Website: home-depot
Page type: order-tracking
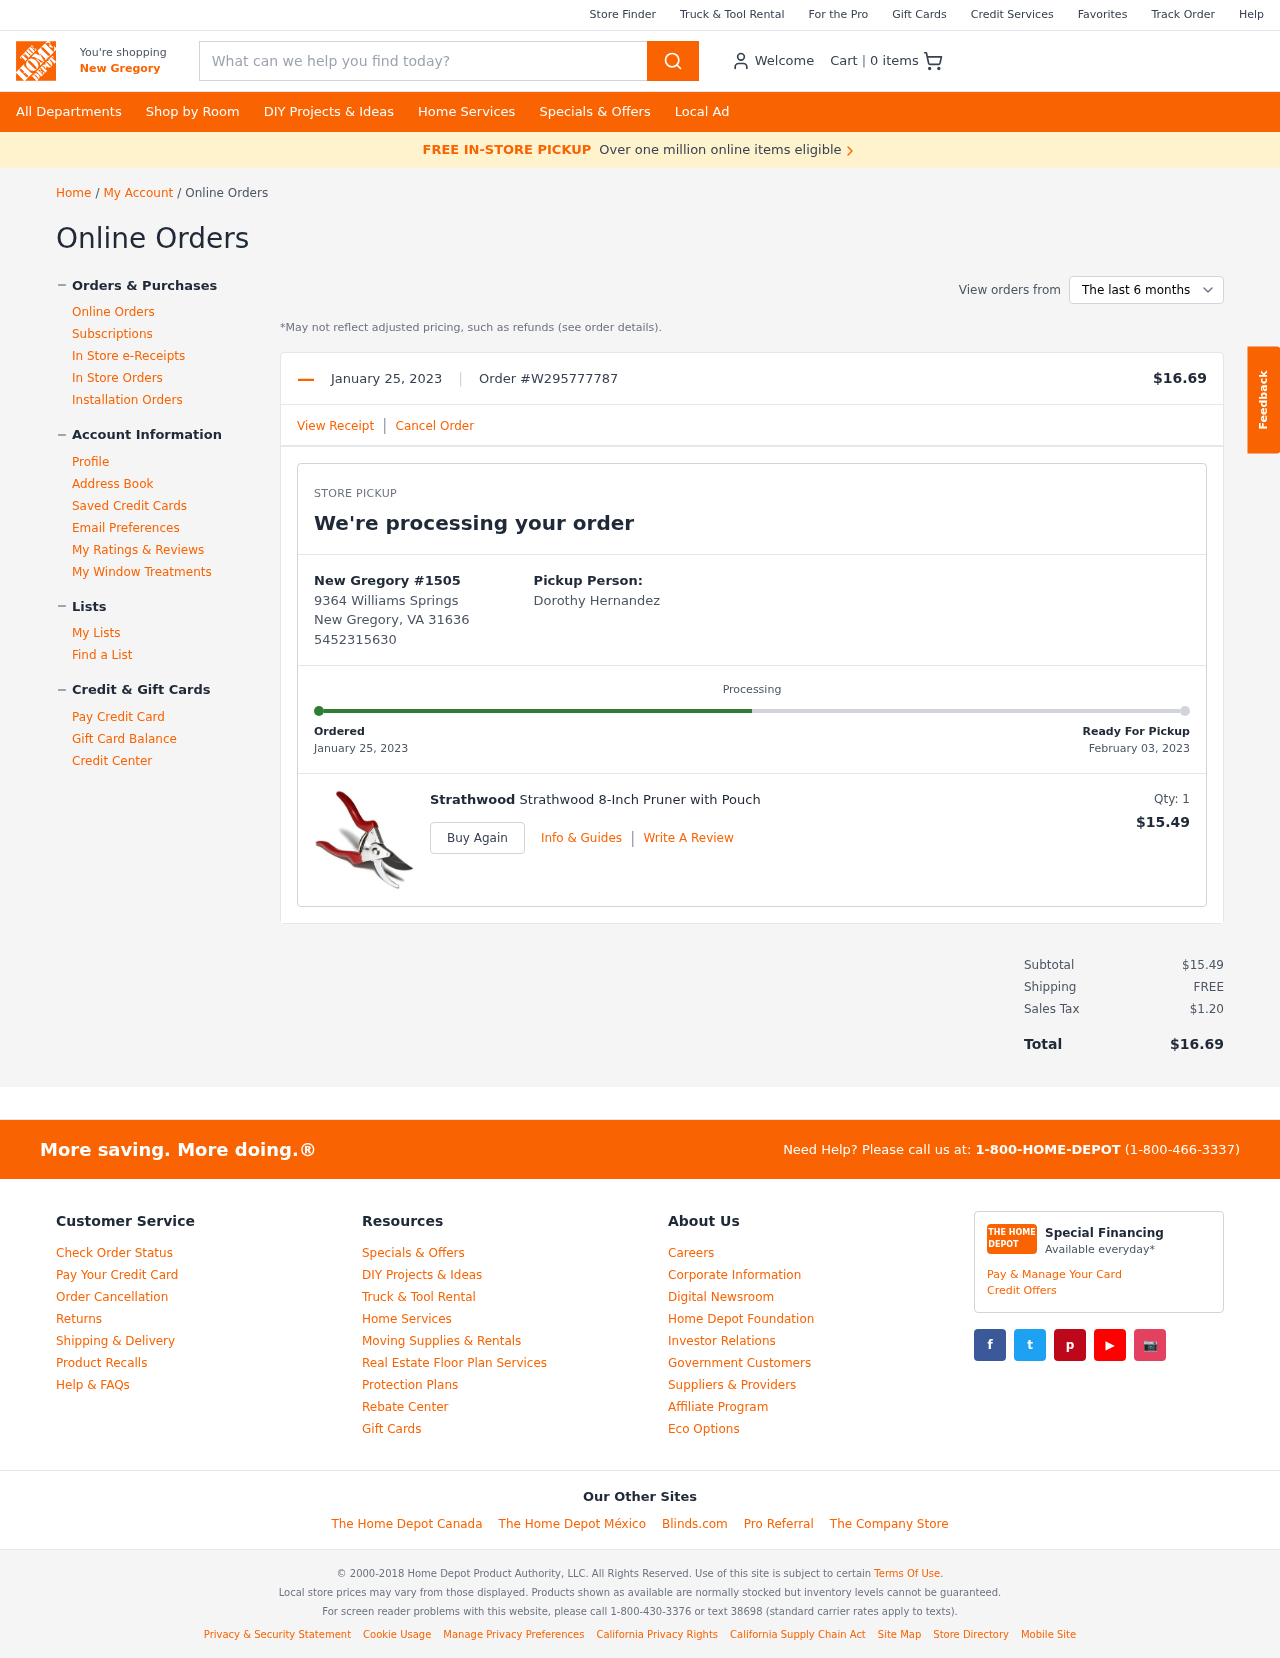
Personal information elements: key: PII_CITY
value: New Gregory
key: PII_FULLNAME
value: Dorothy Hernandez
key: PII_LOCATION1_CITY
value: New Gregory
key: PII_LOCATION1_STREET
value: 9364 Williams Springs
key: PII_LOCATION1_CITY_STATE_ZIP
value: New Gregory, VA 31636
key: PII_PHONE
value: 5452315630
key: PII_PHONE_LINE
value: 5630
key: PII_PHONE_SUFFIX
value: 5630
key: PII_PHONE2
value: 5452315630
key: PII_PHONE3
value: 5452315630
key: PII_PHONE_NUMERIC
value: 5452315630
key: PII_PHONE_LINE_NUMERIC
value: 5630
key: PII_PHONE_SUFFIX_NUMERIC
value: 5630
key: PII_PHONE2_NUMERIC
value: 5452315630
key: PII_PHONE3_NUMERIC
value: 5452315630
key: PII_PHONE_DIGITS
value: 5452315630
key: PII_PHONE_LAST4
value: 5630
Product elements: key: PRODUCT1_BRAND
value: Strathwood
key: PRODUCT1_NAME
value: Strathwood 8-Inch Pruner with Pouch
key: PRODUCT1_PRICE
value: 15.49
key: PRODUCT1_QUANTITY
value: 1
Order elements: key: ORDER_NUM_ITEMS
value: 0
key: ORDER_DATE
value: January 25, 2023
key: ORDER_ID
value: W295777787
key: ORDER_TOTAL
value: $16.69
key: ORDER_DATE2
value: January 25, 2023
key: ORDER_DELIVERY_DATE
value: February 03, 2023
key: ORDER_SUBTOTAL
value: $15.49
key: ORDER_SHIPPING_COST
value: FREE
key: ORDER_TAX
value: $1.20
Search elements: key: HEADER_SEARCH
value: What can we help you find today?